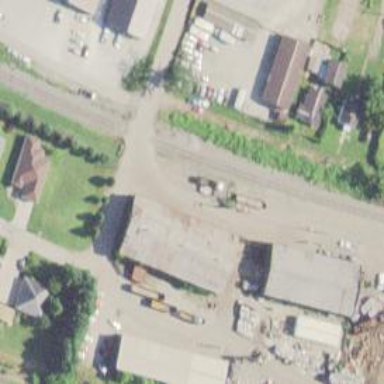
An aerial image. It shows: Railway level crossing.